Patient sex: M
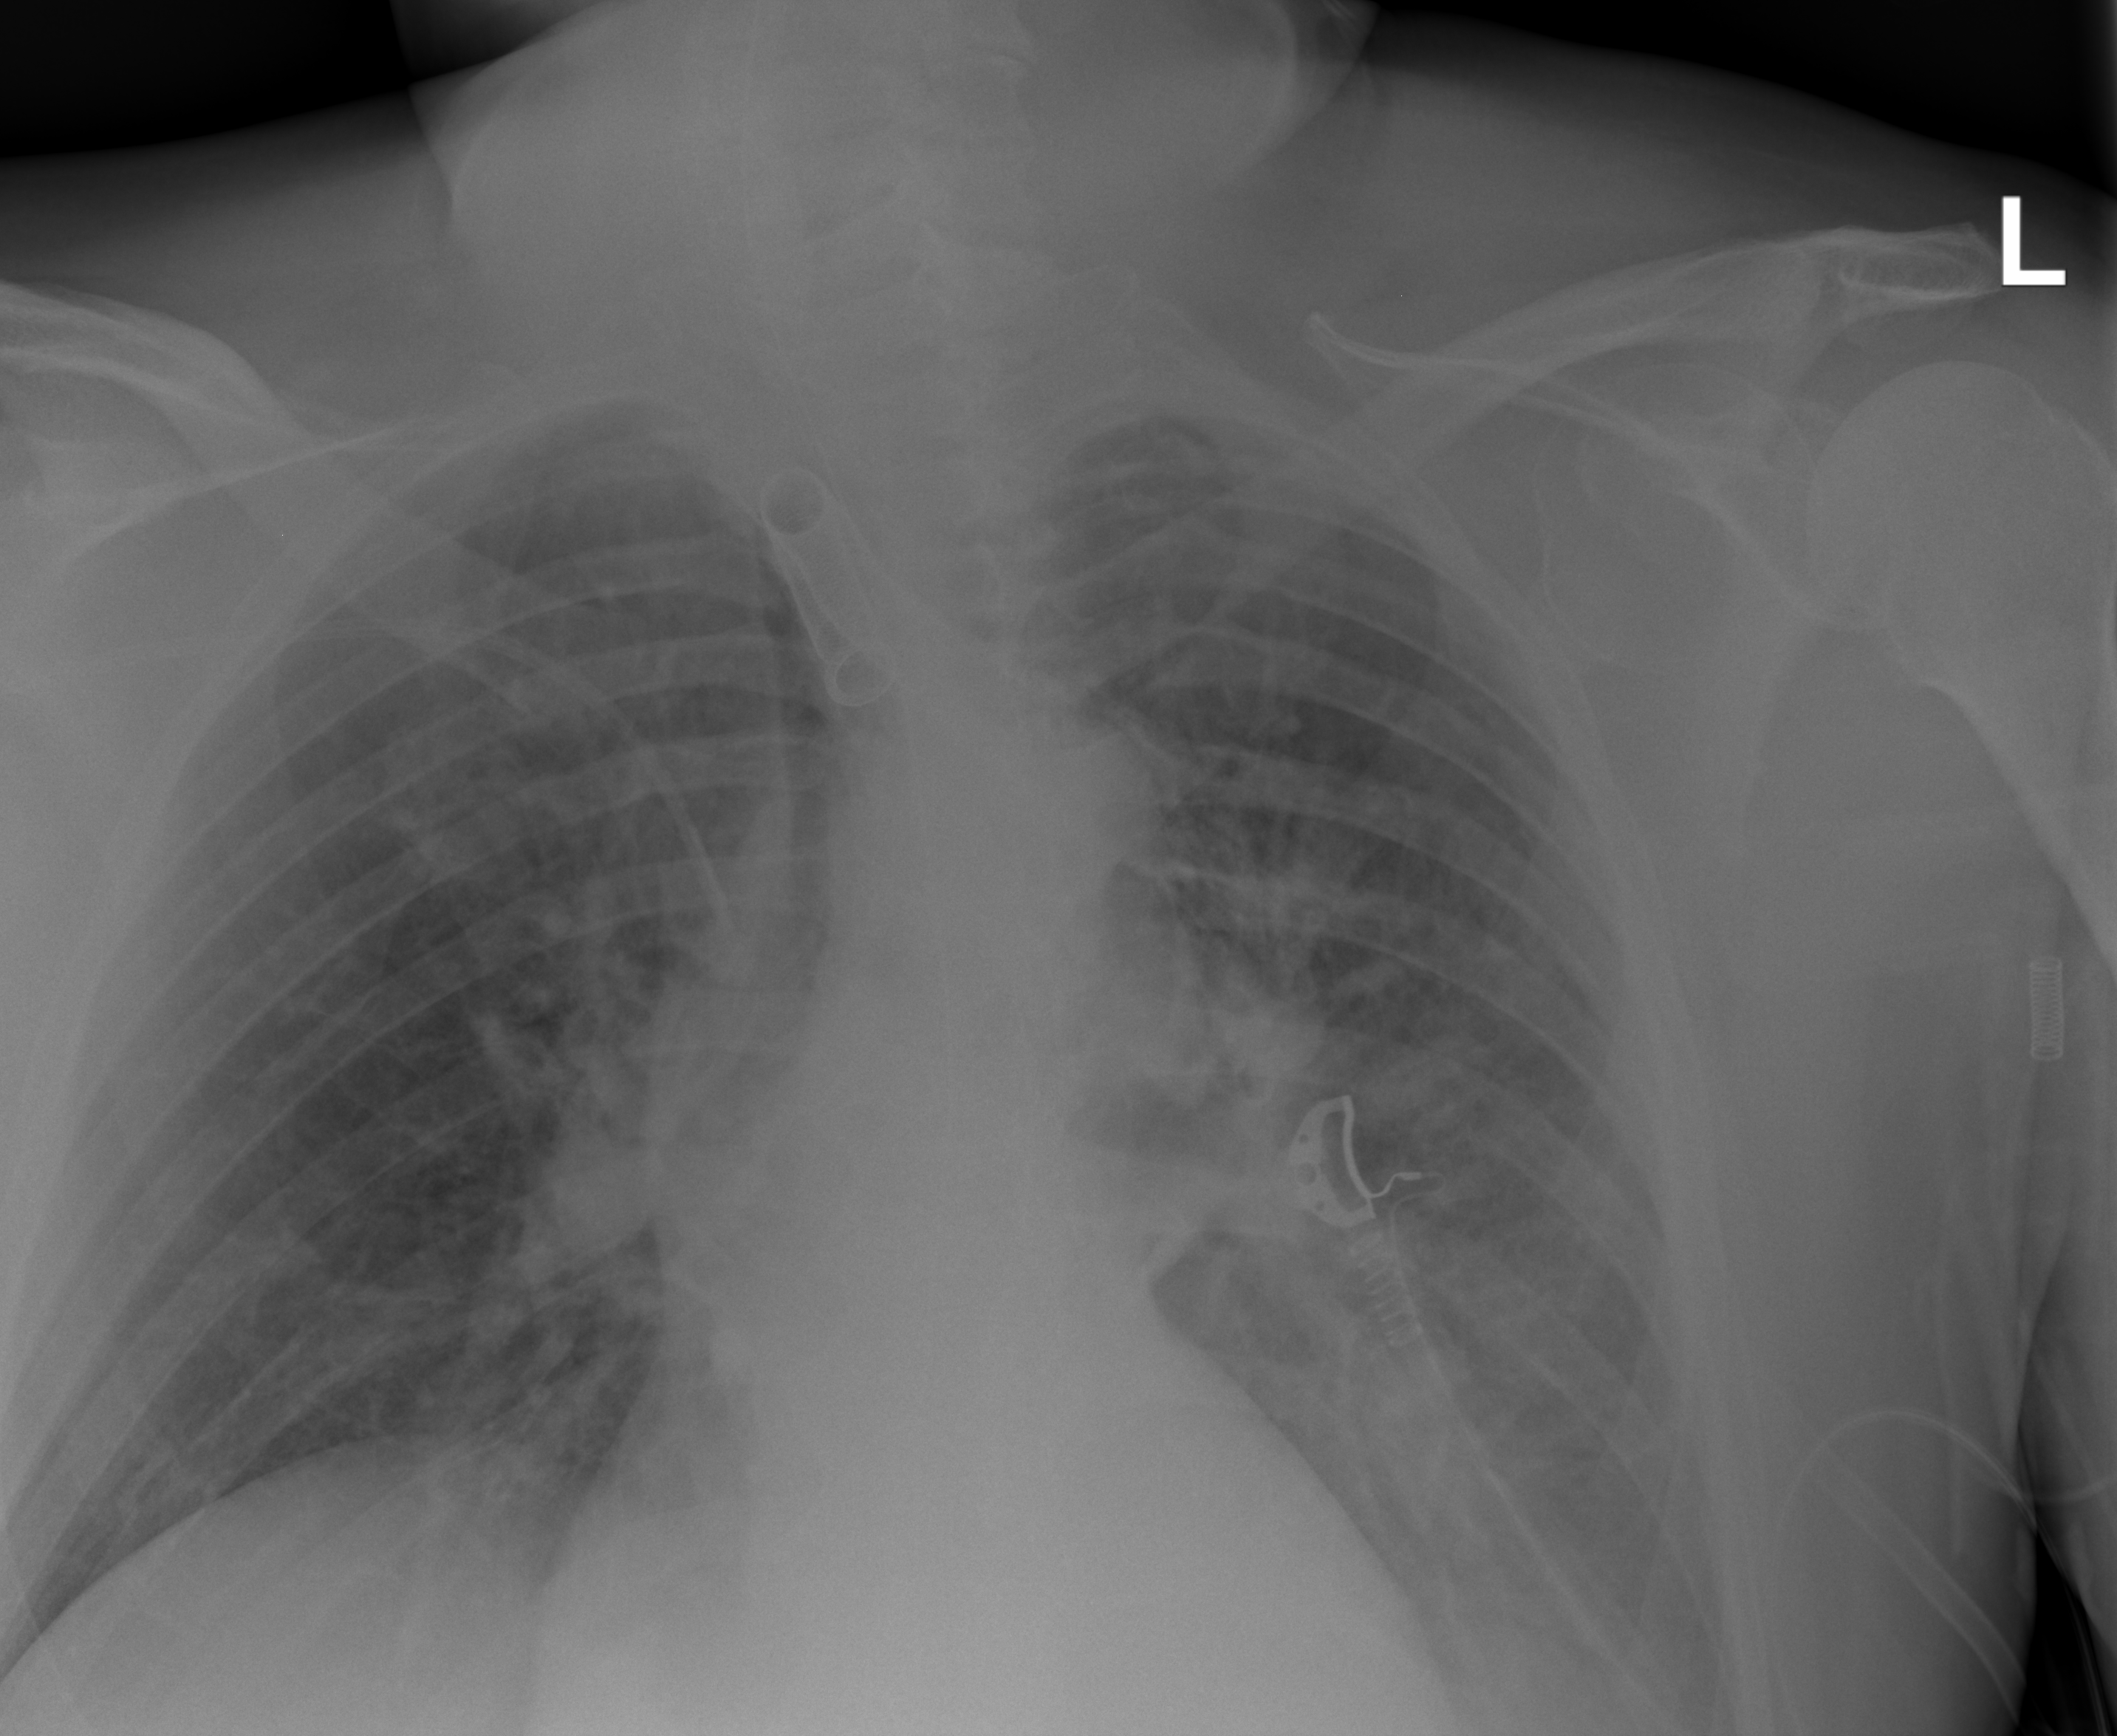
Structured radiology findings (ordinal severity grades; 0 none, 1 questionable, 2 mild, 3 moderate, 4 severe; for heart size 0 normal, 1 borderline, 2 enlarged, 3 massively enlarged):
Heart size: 0
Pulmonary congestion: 0
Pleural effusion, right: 0
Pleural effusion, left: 2
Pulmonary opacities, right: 2
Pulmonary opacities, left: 2
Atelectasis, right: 0
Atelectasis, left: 2